Interaction volume radius: 5 \u00c5
Interaction volume height: 10 \u00c5
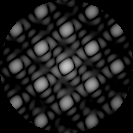
Disorder parameter: 0.02704